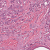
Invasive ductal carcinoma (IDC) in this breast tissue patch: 1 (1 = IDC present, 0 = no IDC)